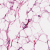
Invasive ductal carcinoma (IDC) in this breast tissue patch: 0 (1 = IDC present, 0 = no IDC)